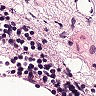
Metastatic tissue present: no